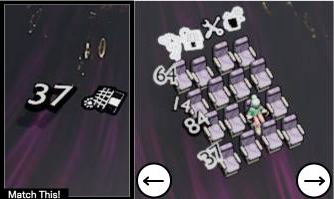
Task: seats
Answer: no